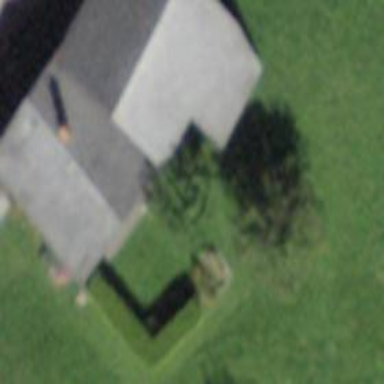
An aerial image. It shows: Rural barn.